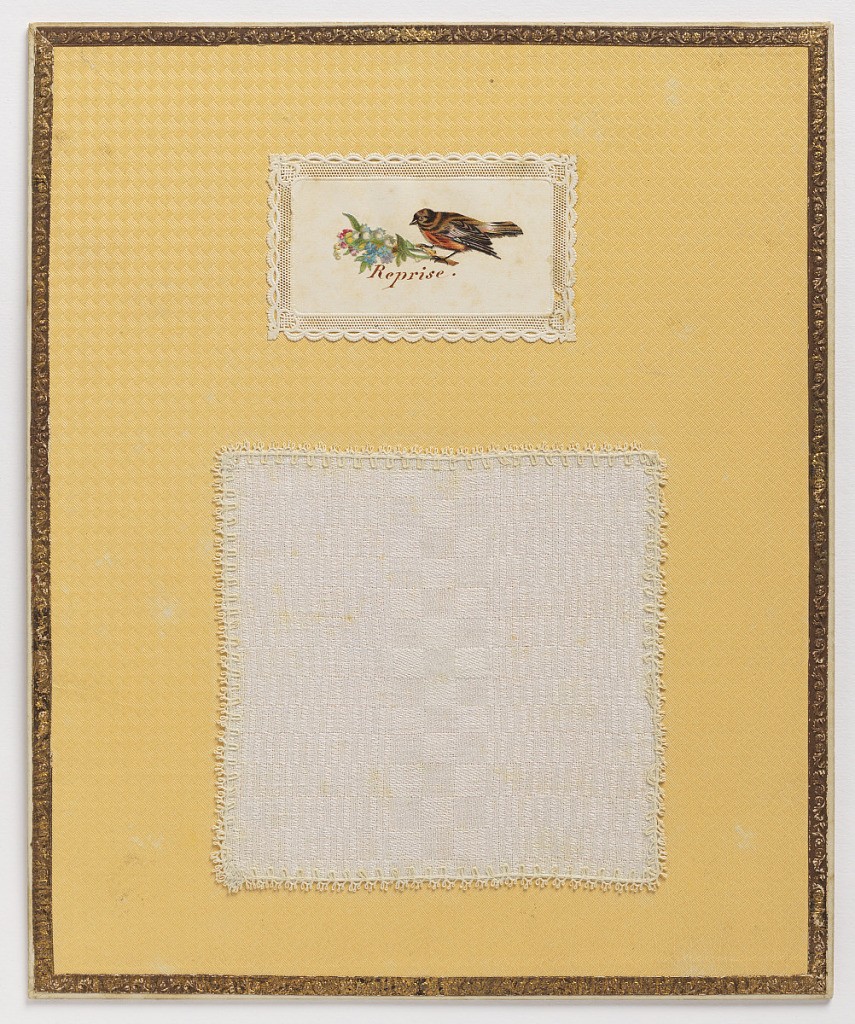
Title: Sewing sample
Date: late 19th century
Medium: Linen
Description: Small square of very fine darning or mending, worked into pattern of squares and oblongs.